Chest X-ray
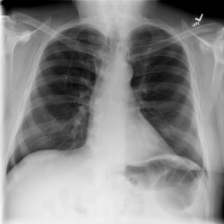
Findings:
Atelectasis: negative
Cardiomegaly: negative
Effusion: negative
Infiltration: negative
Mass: negative
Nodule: negative
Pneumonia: negative
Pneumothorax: negative
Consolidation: negative
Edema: negative
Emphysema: negative
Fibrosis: negative
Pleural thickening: negative
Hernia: negative